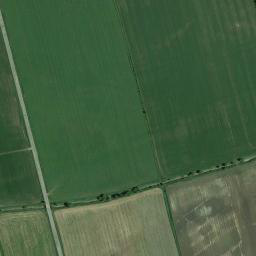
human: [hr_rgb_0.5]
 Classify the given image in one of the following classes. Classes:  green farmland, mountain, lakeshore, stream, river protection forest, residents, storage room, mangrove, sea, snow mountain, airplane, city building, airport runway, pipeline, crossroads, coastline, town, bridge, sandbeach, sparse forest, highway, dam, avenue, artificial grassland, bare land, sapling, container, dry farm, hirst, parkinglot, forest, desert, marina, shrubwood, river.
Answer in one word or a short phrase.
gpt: green farmland